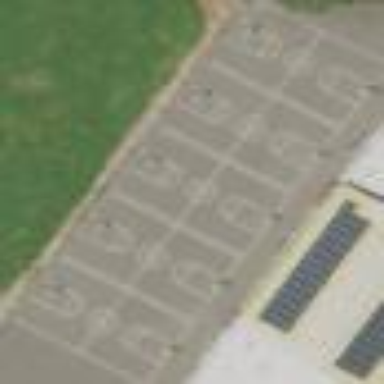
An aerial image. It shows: Basketball court in the leisure land pitch.